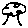
Label: tree